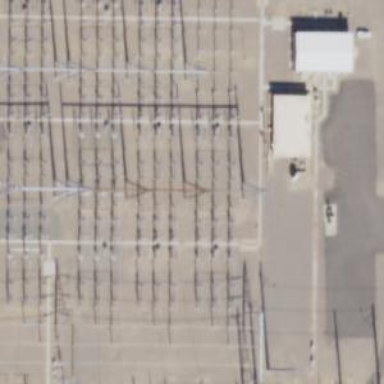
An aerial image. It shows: Switch for power supply.